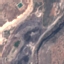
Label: HerbaceousVegetation